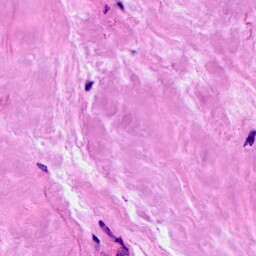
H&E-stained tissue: Breast